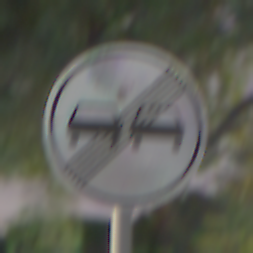
Verkehrszeichen: EndeUeberholverbot
Umgebung: Outdoor, Suburban
Tageszeit: Night
Wetter: PartlyCloudy
Licht: Artificial
Jahreszeit: NotSpecified
Kontrast: HighContrast